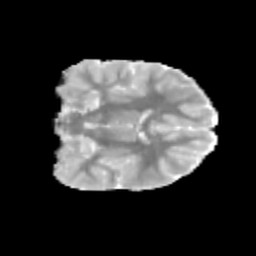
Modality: MD
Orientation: coronal
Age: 9
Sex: female
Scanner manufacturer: siemens
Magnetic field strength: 3 T
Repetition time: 3.8 s
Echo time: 0.07 s